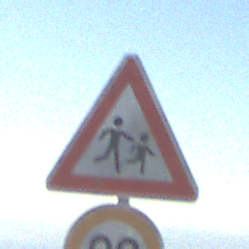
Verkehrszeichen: KinderLinks
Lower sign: Geschwindigkeit80
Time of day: SunriseSunset
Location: Outdoor (Nature)
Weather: PartlyCloudy
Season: NotSpecified
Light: Natural